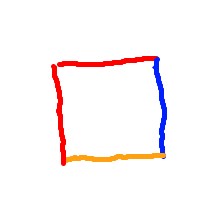
Shape: square